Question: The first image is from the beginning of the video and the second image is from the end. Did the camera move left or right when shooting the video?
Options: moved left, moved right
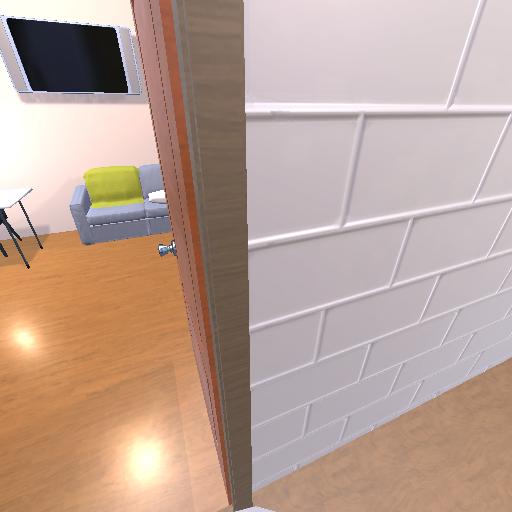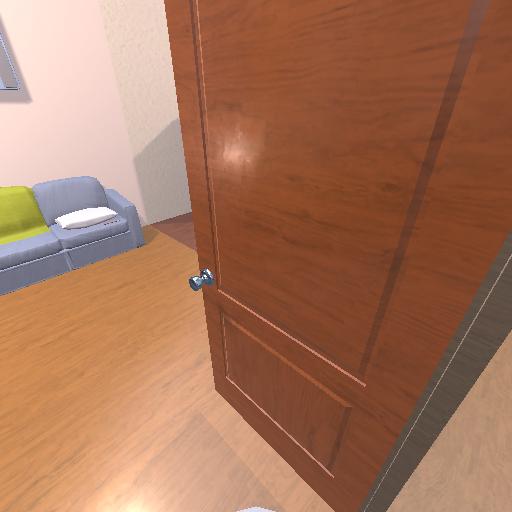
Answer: moved left